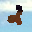
Label: 2